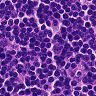
Metastatic tissue present: no